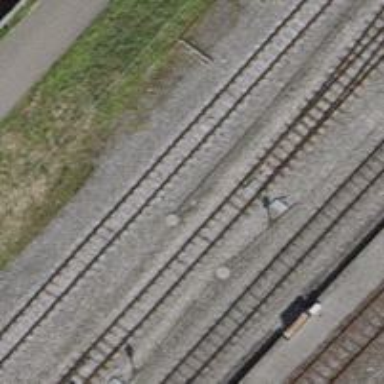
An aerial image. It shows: Narrow-gauge railway siding with electrified contact lines.